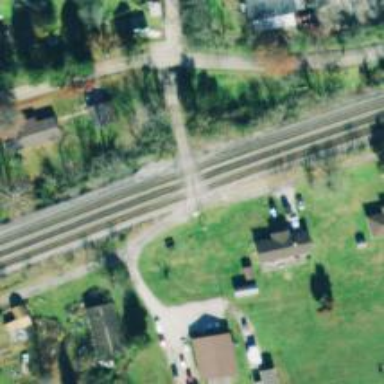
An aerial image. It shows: Railway level crossing.